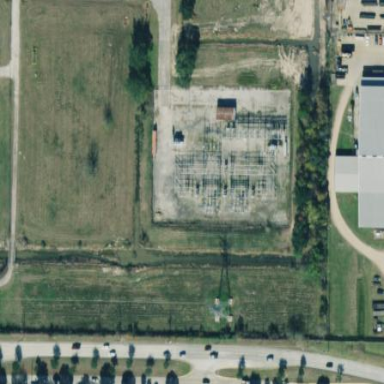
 classified as industrial. Surrounding the substation is fence."